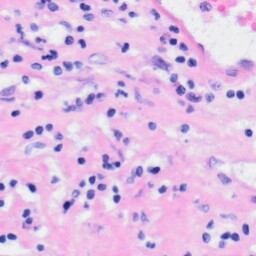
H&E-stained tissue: Liver